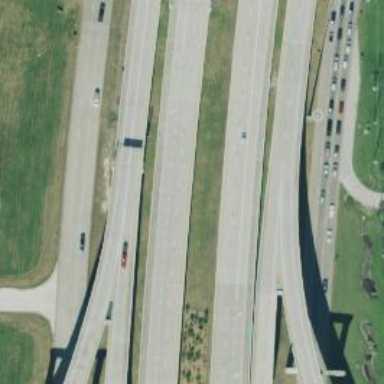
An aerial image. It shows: Bridge over motorway.